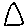
Label: triangle